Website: ulta-beauty
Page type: cart
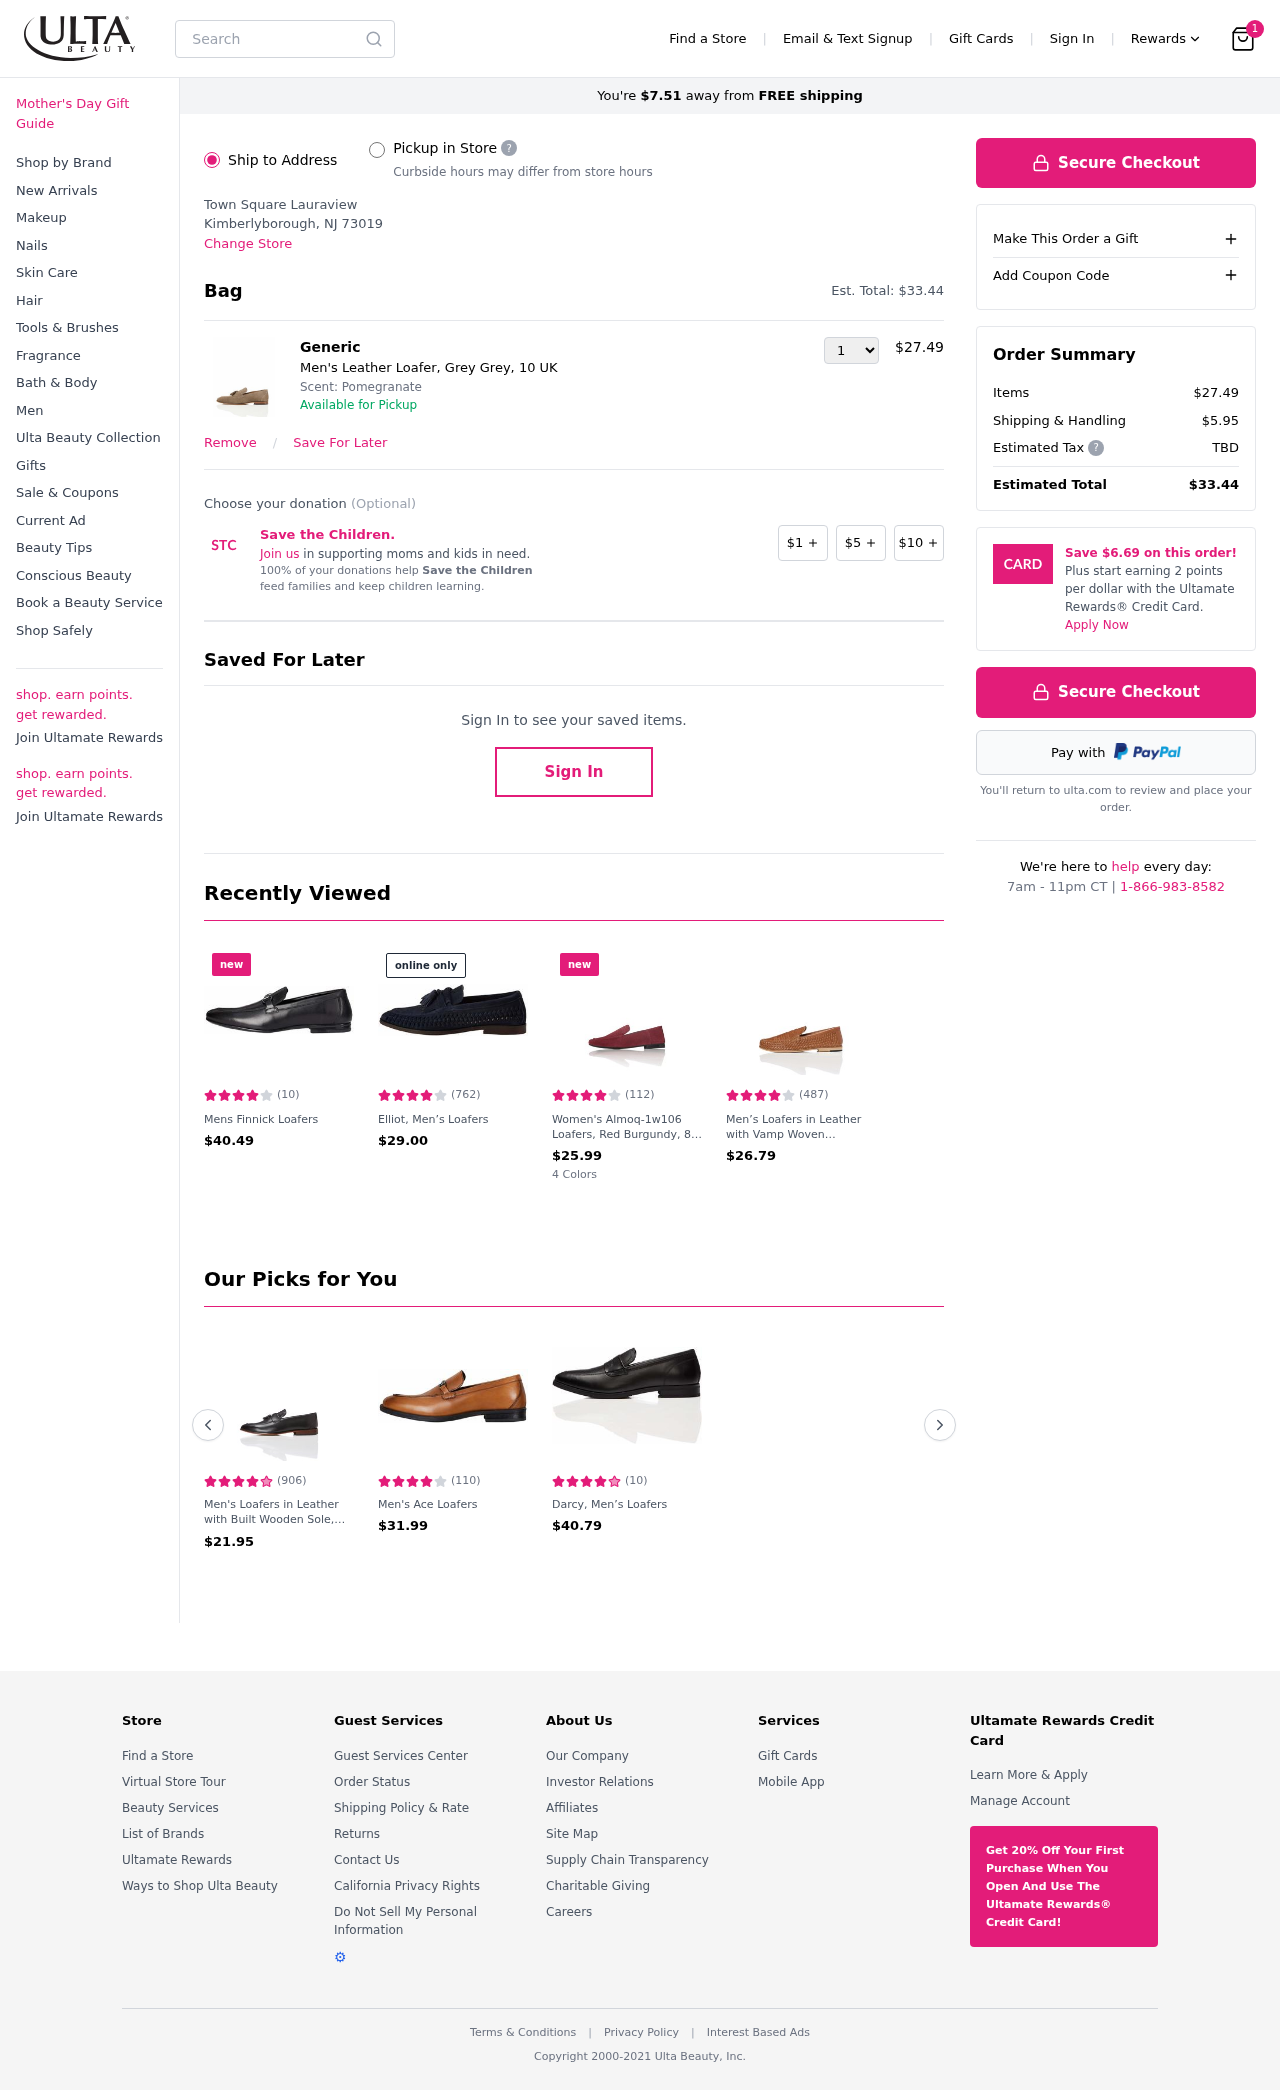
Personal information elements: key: PII_LOCATION1_CITY_STATE_ZIP
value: Kimberlyborough, NJ 73019
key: PII_LOCATION1_NAME
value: Town Square Lauraview
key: PII_CITY
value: Lauraview
Product elements: key: PRODUCT1_BRAND
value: Generic
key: PRODUCT1_NAME
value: Men's Leather Loafer, Grey Grey, 10 UK
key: PRODUCT1_PRICE
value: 27.49
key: PRODUCT1_QUANTITY
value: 1
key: PRODUCT2_NAME
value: Mens Finnick Loafers
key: PRODUCT2_NUM_RATINGS
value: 10
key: PRODUCT2_PRICE
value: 40.49
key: PRODUCT2_RATING
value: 4
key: PRODUCT3_NAME
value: Elliot, Men’s Loafers
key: PRODUCT3_NUM_RATINGS
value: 762
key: PRODUCT3_PRICE
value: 29
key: PRODUCT3_RATING
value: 4.3
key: PRODUCT4_NAME
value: Women's Almoq-1w106 Loafers, Red Burgundy, 8 US
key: PRODUCT4_NUM_RATINGS
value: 112
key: PRODUCT4_PRICE
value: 25.99
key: PRODUCT4_RATING
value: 4.4
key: PRODUCT5_NAME
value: Men’s Loafers in Leather with Vamp Woven Embellishment, Brown (Tan), 7 UK
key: PRODUCT5_NUM_RATINGS
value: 487
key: PRODUCT5_PRICE
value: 26.79
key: PRODUCT5_RATING
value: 4
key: PRODUCT6_NAME
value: Men's Loafers in Leather with Built Wooden Sole, Black (Black), 10.5 UK
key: PRODUCT6_NUM_RATINGS
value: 906
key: PRODUCT6_PRICE
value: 21.95
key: PRODUCT6_RATING
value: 4.7
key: PRODUCT7_NAME
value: Men's Ace Loafers
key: PRODUCT7_NUM_RATINGS
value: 110
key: PRODUCT7_PRICE
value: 31.99
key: PRODUCT7_RATING
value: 4
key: PRODUCT8_NAME
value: Darcy, Men’s Loafers
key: PRODUCT8_NUM_RATINGS
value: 10
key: PRODUCT8_PRICE
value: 40.79
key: PRODUCT8_RATING
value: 4.8
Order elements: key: ORDER_NUM_ITEMS
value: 1
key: ORDER_FREE_SHIPPING_REMAINING
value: $7.51
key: ORDER_TOTAL
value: $33.44
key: ORDER_TOTAL
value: Est. Total: $33.44
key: ORDER_SUBTOTAL
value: $27.49
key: ORDER_SHIPPING_COST
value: $5.95
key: ORDER_TAX
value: TBD
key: ORDER_CARD_SAVINGS
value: $6.69
Search elements: key: HEADER_SEARCH
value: Search